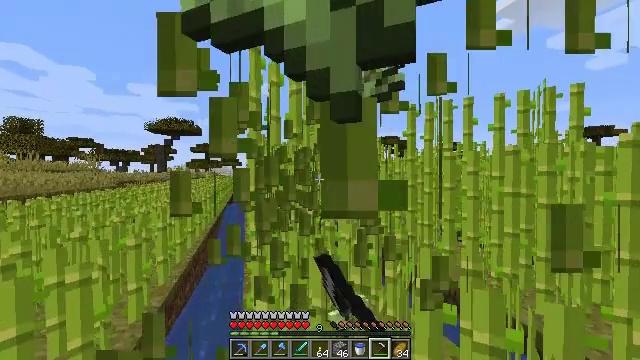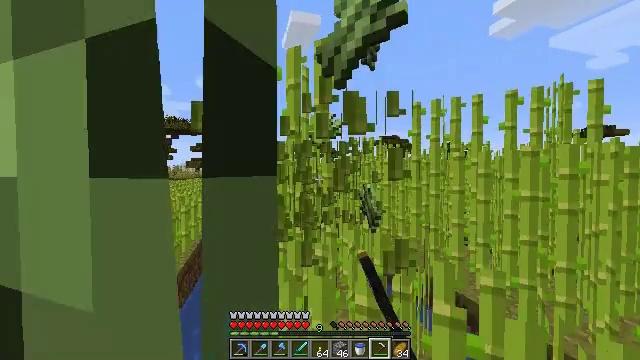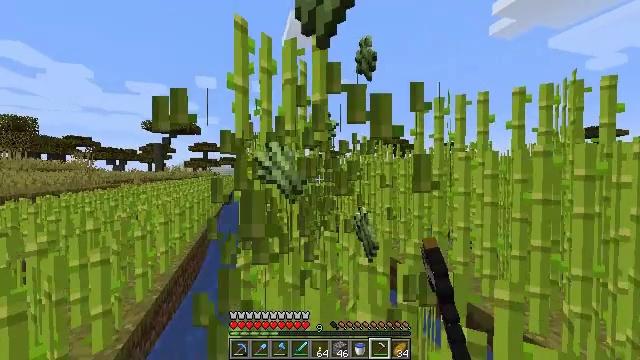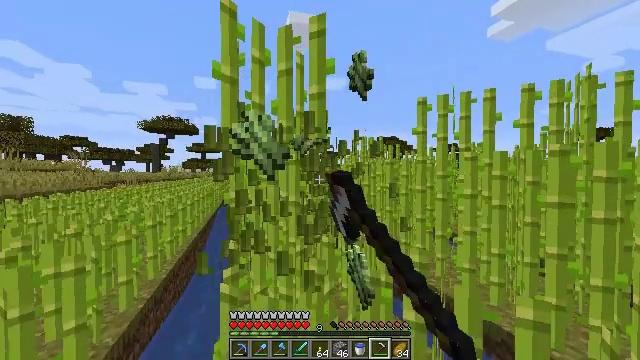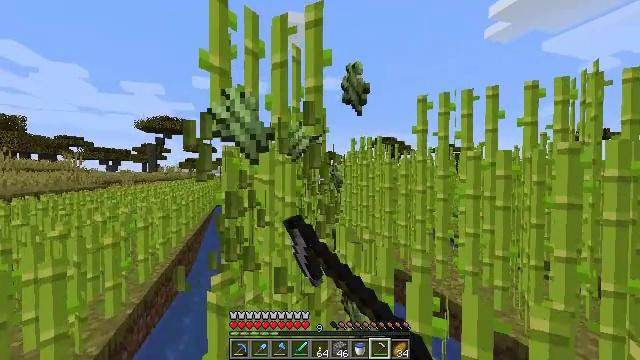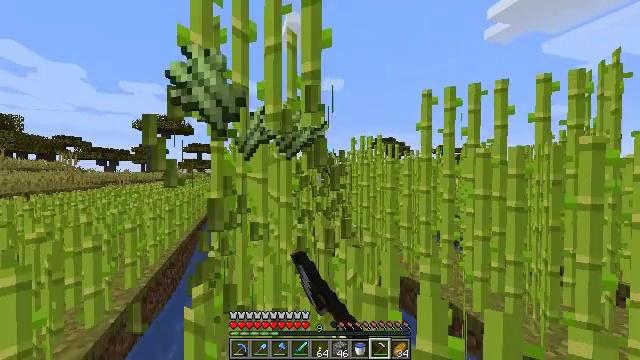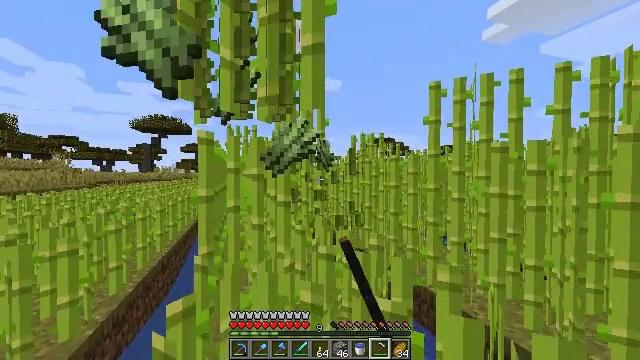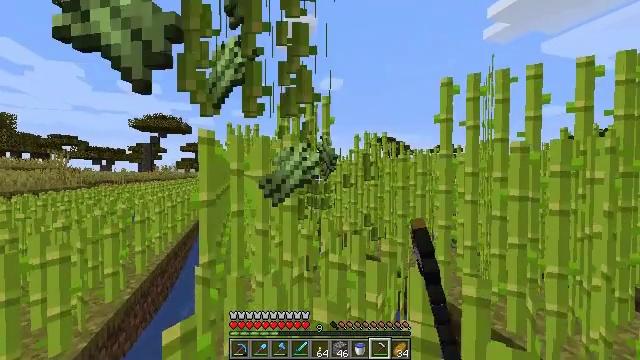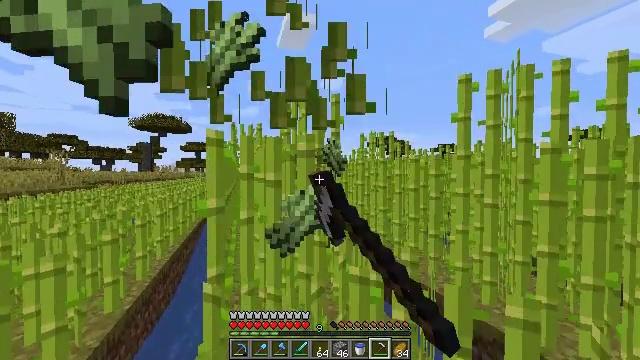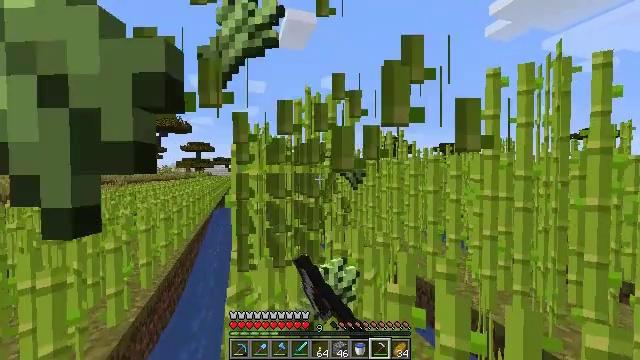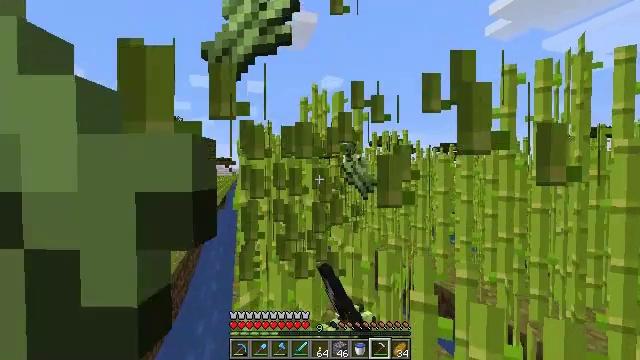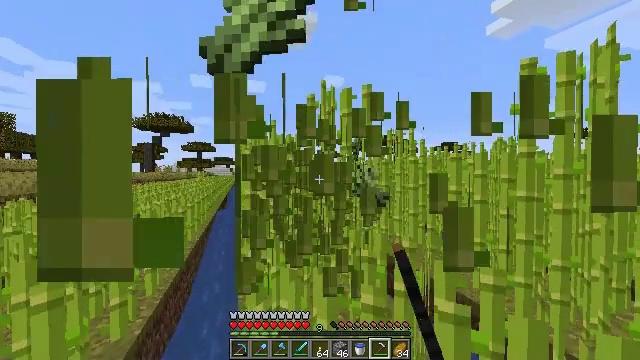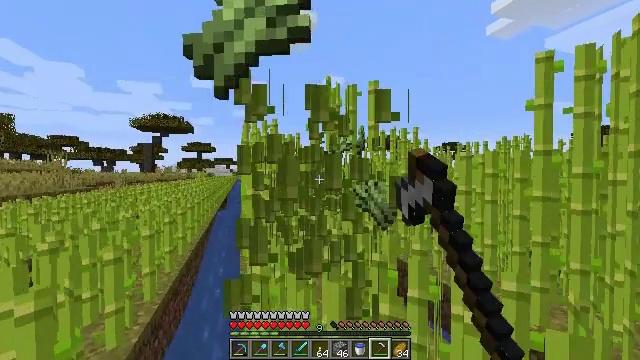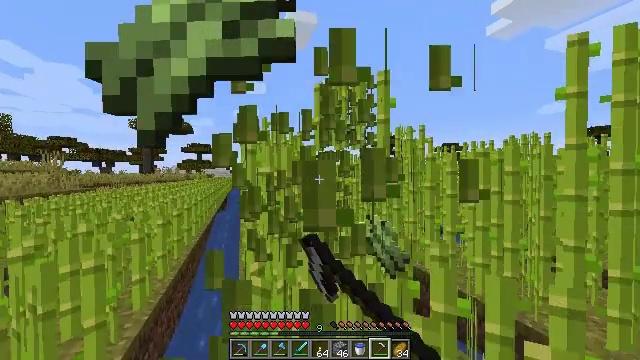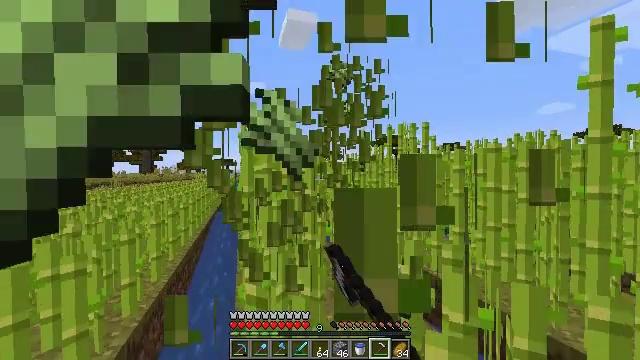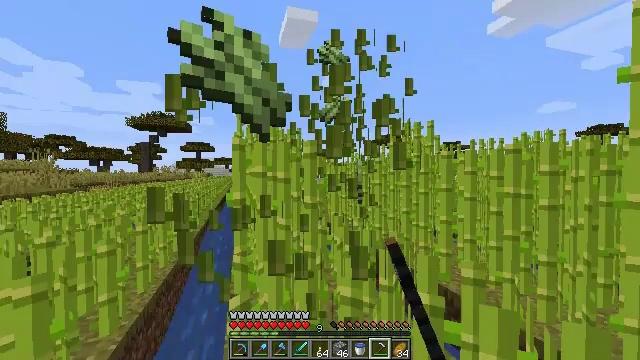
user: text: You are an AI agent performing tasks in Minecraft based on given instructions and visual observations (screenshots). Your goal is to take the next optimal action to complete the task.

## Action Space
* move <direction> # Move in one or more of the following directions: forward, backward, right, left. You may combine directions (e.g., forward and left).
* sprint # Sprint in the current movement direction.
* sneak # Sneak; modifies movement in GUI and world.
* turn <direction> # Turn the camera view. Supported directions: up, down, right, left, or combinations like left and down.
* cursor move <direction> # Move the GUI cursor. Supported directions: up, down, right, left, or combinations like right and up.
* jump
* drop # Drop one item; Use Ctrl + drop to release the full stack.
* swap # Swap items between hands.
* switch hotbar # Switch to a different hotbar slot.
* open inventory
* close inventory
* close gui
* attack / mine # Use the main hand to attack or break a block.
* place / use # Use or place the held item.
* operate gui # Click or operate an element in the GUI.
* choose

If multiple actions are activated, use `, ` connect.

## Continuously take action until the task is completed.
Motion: motion action
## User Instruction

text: Cut down the sugar cane stalks.
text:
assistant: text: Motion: move forward, attack / mine
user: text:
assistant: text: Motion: move forward, attack / mine
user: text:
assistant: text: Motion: move forward, attack / mine
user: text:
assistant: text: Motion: move forward, attack / mine
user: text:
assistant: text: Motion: move forward, attack / mine
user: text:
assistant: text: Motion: move forward and move left, attack / mine
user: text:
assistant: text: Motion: move forward and move left, attack / mine
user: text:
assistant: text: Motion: move forward and move left, attack / mine
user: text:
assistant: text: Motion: move forward and move left, attack / mine
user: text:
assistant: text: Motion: move forward and move left, attack / mine
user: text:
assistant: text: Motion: move forward, attack / mine
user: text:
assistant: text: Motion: move forward, attack / mine
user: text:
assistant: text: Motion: move forward, attack / mine
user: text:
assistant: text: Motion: move forward, attack / mine
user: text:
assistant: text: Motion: move forward, attack / mine
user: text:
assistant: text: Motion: move forward, attack / mine
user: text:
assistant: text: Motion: move forward, attack / mine
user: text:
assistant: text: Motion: move forward, attack / mine
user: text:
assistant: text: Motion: move forward and move left, attack / mine
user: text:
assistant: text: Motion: move forward and move left, attack / mine
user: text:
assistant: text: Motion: move forward and move left, attack / mine
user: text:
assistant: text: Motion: move forward and move left, attack / mine
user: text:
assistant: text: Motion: move forward, attack / mine
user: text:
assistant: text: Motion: move forward, attack / mine
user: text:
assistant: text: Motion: move forward, attack / mine
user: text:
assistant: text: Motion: move forward, attack / mine
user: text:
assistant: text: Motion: move forward, attack / mine
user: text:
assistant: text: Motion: move forward and move left, attack / mine
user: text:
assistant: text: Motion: move forward and move left, attack / mine
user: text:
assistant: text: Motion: move forward and move left, attack / mine